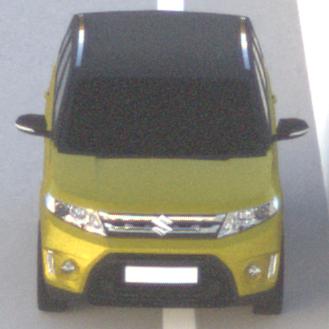
Make: Suzuki
Model: Vitara 1.6
Detailed model: Vitara (LY)
Model produced from: 2015/04
Model produced until: 2018/08
Doors: 5
Color: yellow
Road condition: dry road
Daytime: sunrise or sunset
Contrast: low contrast